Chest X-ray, AP view. Patient: 45 years old, sex M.
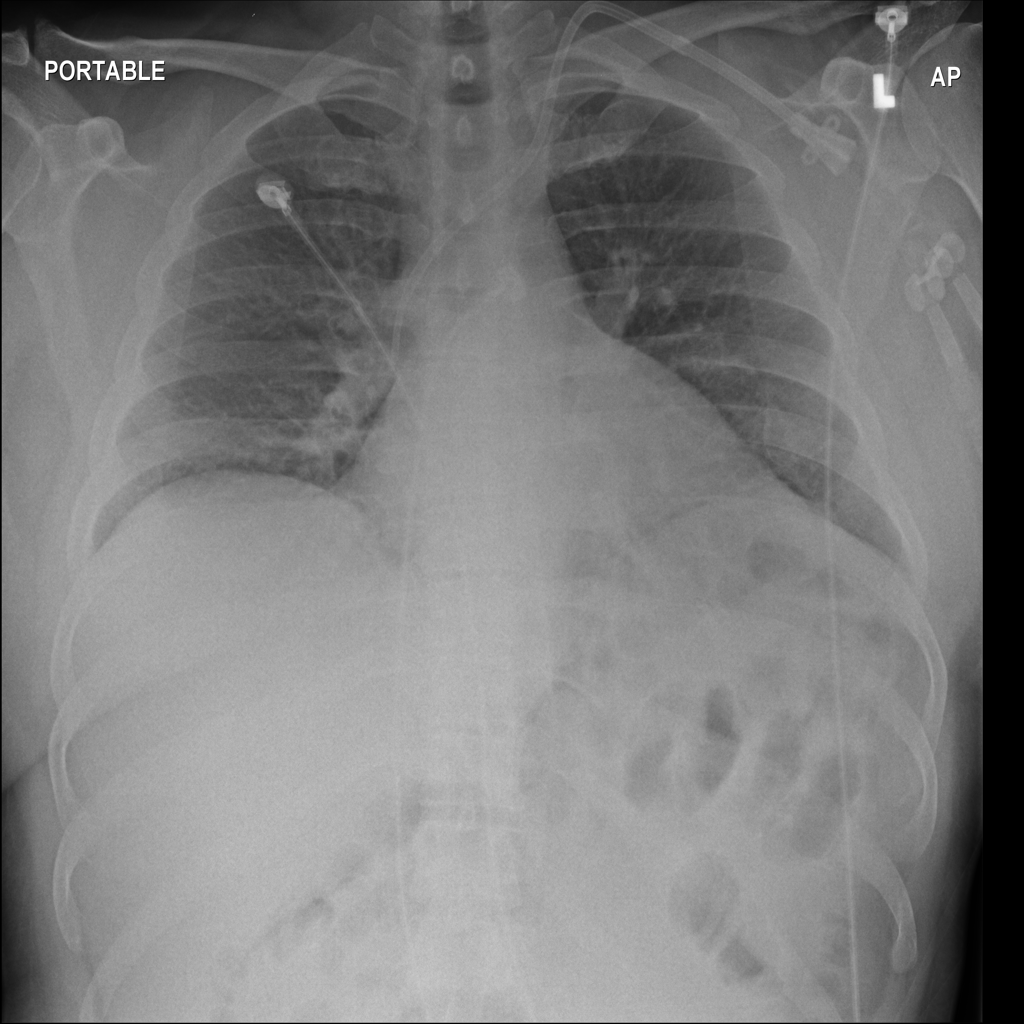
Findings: No Finding